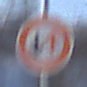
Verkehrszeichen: VorrangDesGegenverkehrs
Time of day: MorningAfternoon
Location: Outdoor (Nature)
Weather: PartlyCloudy
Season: Winter
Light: Natural